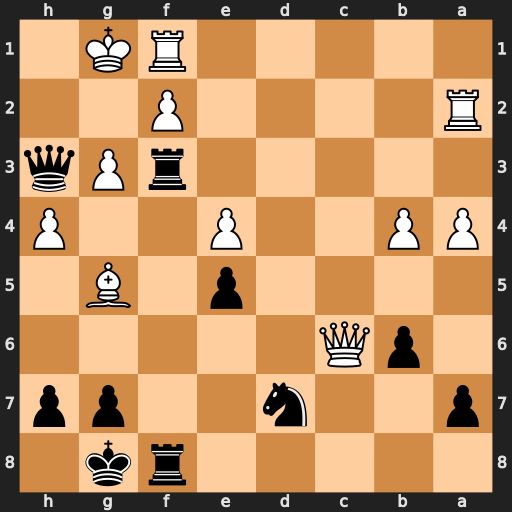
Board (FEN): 5rk1/p2n2pp/1pQ5/4p1B1/PP2P2P/5rPq/R4P2/5RK1
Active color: b
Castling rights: -
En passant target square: -
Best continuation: Rxg3+ fxg3 Rxf1#